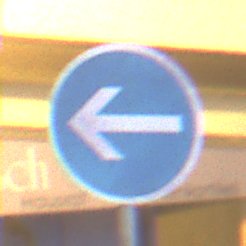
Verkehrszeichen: VorgeschriebeneFahrtrichtungHierLinks
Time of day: Night
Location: Outdoor (Urban)
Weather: Overcast
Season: Winter
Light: Artificial